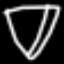
Label: diamond